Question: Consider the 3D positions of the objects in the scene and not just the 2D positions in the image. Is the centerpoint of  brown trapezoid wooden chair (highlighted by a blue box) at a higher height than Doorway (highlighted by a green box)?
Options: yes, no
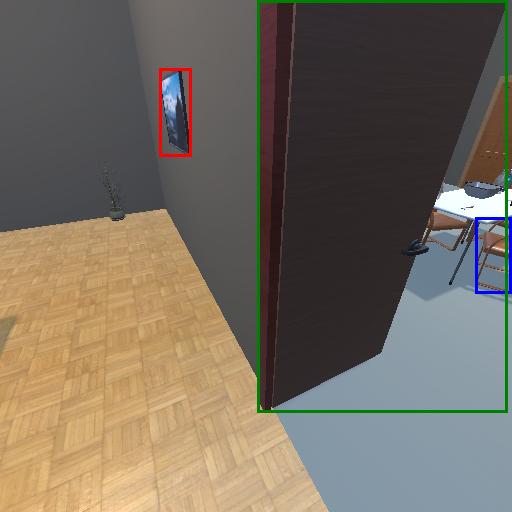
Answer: yes